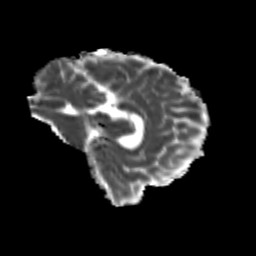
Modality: MD
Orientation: sagittal
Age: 24
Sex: female
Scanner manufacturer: siemens
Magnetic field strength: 3 T
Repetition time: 3.5 s
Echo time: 0.104 s